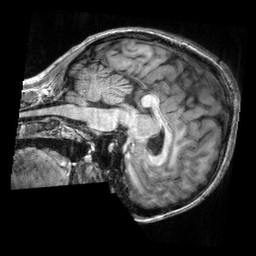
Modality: T1w
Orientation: sagittal
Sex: female
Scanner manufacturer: siemens
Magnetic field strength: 3 T
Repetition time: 2.3 s
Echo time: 0.00308 s